Question: My goal is to establish a Continuous Integration (IntelliJ IDEA -> github -> jenkins -> tomcat), but the process "Build Vaadin Web Application" won't end (see below). This process is implicitly called from my maven build and only ends when I kill the server (btw: the server has a limit of 500mb ram).

The maven goal in jenkins is "clean package". The war-file will be deployed through another jenkins plugin, but jenkins is not even getting that far.
The build-part of my pom looks as follows (it is from an archetype and I don't really understand this part yet):
'''
<build>
<plugins>
<!--vaadin-->
<plugin>
<groupId>org.apache.maven.plugins</groupId>
<artifactId>maven-compiler-plugin</artifactId>
<configuration>
<source>1.7</source>
<target>1.7</target>
</configuration>
</plugin>
<!-- As we are doing "inplace" GWT compilation, ensure the widgetset -->
<!-- directory is cleaned properly -->
<plugin>
<artifactId>maven-clean-plugin</artifactId>
<version>2.4.1</version>
<configuration>
<filesets>
<fileset>
<directory>src/main/webapp/VAADIN/widgetsets</directory>
</fileset>
</filesets>
</configuration>
</plugin>
<plugin>
<groupId>com.vaadin</groupId>
<artifactId>vaadin-maven-plugin</artifactId>
<version>${vaadin.plugin.version}</version>
<configuration>
<extraJvmArgs>-Xmx512M -Xss1024k</extraJvmArgs>
<!-- <runTarget>mobilemail</runTarget> -->
<!-- We are doing "inplace" but into subdir VAADIN/widgetsets. This
way compatible with Vaadin eclipse plugin. -->
<webappDirectory>${basedir}/src/main/webapp/VAADIN/widgetsets
</webappDirectory>
<hostedWebapp>${basedir}/src/main/webapp/VAADIN/widgetsets
</hostedWebapp>
<noServer>true</noServer>
<!-- Remove draftCompile when project is ready -->
<draftCompile>false</draftCompile>
<compileReport>true</compileReport>
<style>OBF</style>
<strict>true</strict>
<runTarget>http://localhost:8080/</runTarget>
</configuration>
<executions>
<execution>
<configuration>
<!-- if you don't specify any modules, the plugin will find them -->
<!-- <modules> <module>com.vaadin.demo.mobilemail.gwt.ColorPickerWidgetSet</module>
</modules> -->
</configuration>
<goals>
<goal>resources</goal>
<goal>update-widgetset</goal>
<goal>compile</goal>
</goals>
</execution>
</executions>
</plugin>
<!--<plugin>-->
<!--<groupId>org.mortbay.jetty</groupId>-->
<!--<artifactId>jetty-maven-plugin</artifactId>-->
<!--</plugin>-->
<!--vaadin end-->
</plugins>
<pluginManagement>
<plugins>
<!--vaadin-->
<!--This plugin's configuration is used to store Eclipse m2e settings only. It has no influence on the Maven build itself.-->
<plugin>
<groupId>org.eclipse.m2e</groupId>
<artifactId>lifecycle-mapping</artifactId>
<version>1.0.0</version>
<configuration>
<lifecycleMappingMetadata>
<pluginExecutions>
<pluginExecution>
<pluginExecutionFilter>
<groupId>com.vaadin</groupId>
<artifactId>
vaadin-maven-plugin
</artifactId>
<versionRange>
[7.0.0.beta3,)
</versionRange>
<goals>
<goal>resources</goal>
<goal>update-widgetset</goal>
<goal>compile</goal>
</goals>
</pluginExecutionFilter>
<action>
<ignore></ignore>
</action>
</pluginExecution>
</pluginExecutions>
</lifecycleMappingMetadata>
</configuration>
</plugin>
<!--vaadin end-->
</plugins>
</pluginManagement>
</build>
'''
The automatically generated AppWidgetSet looks like this:
'''
<module>
<inherits name="com.vaadin.DefaultWidgetSet"/>
</module>
'''
The web.xml looks like this:
'''
<?xml version="1.0" encoding="UTF-8"?>
<web-app xmlns:xsi="http://www.w3.org/2001/XMLSchema-instance" xmlns="http://java.sun.com/xml/ns/javaee"
xsi:schemaLocation="http://java.sun.com/xml/ns/javaee http://java.sun.com/xml/ns/javaee/web-app_2_5.xsd"
id="WebApp_ID" version="2.5">
<display-name>Vaadin Web Application</display-name>
<context-param>
<description>Vaadin production mode</description>
<param-name>productionMode</param-name>
<param-value>false</param-value>
</context-param>
<servlet>
<servlet-name>Vaadin Application Servlet</servlet-name>
<servlet-class>com.vaadin.server.VaadinServlet</servlet-class>
<init-param>
<description>Vaadin UI to display</description>
<param-name>UI</param-name>
<param-value>de.bahr.dhbw.logframe.UI.NavigatorUI</param-value>
</init-param>
<init-param>
<description>Application widgetset</description>
<param-name>widgetset</param-name>
<param-value>de.bahr.dhbw.logframe.AppWidgetSet</param-value>
</init-param>
</servlet>
<servlet-mapping>
<servlet-name>Vaadin Application Servlet</servlet-name>
<url-pattern>/*</url-pattern>
</servlet-mapping>
</web-app>
'''
Are there any guides on using Vaadin with Jenkins? Can you help me to get this setup running? Thanks in advance!
(Also asked at <URL>
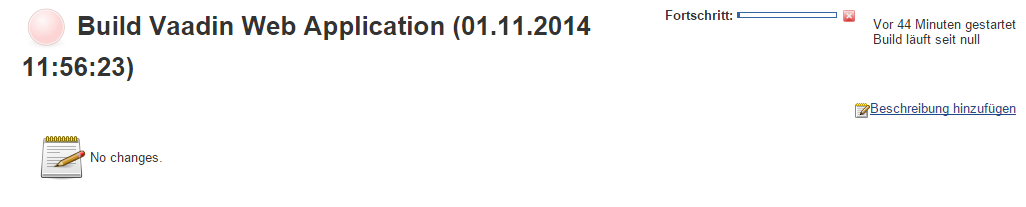
Answer: As Thorbjorn pointed out the issue was due to the server's capacity.
The 1st servers ram limit was 512 mb and no swap space (the hoster doesn't provide swap initially). Increasing the swap space lead to the same results. Therefore I picked another server with 1 gb ram and no swap. In that case I was confronted with a "maven failed with status 137", that told me (through google) to use swap.
And that did it: At least 1 gb ram and some swap (in my case 4 gb). The compilation of vaadin widgetsets seems quite heavy.